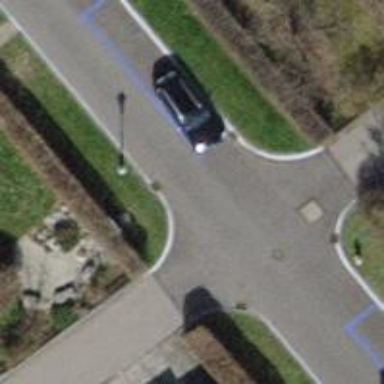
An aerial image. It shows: Asphalt road in living street.